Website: slack
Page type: stored-credit-cards
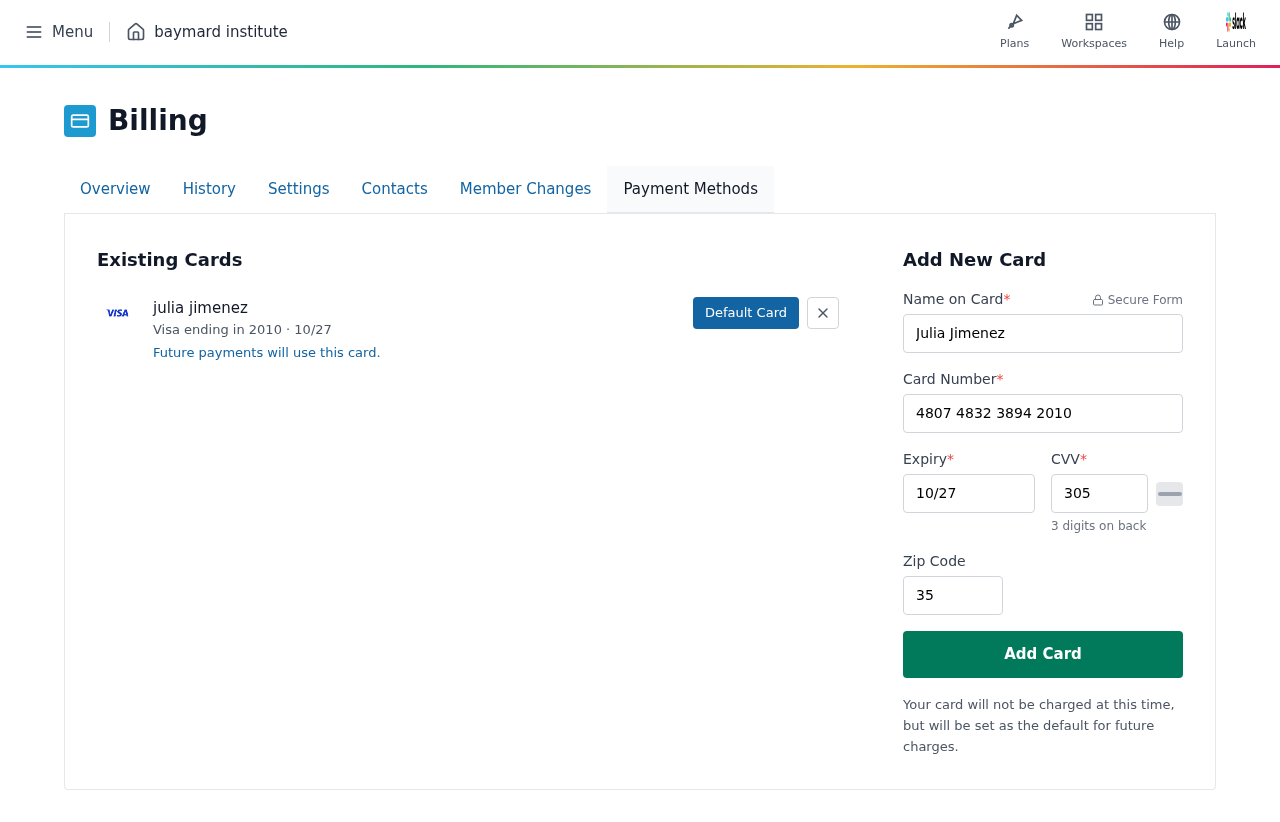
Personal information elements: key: PII_CARD_CVV
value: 305
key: PII_CARD_EXPIRY
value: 10/27
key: PII_CARD_EXPIRY_MONTH
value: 10
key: PII_CARD_EXPIRY_YEAR
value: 27
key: PII_CARD_LAST4
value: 2010
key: PII_CARD_NUMBER
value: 4807 4832 3894 2010
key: PII_CARD_TYPE
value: Visa
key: PII_FULLNAME
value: julia jimenez
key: PII_FULLNAME
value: Julia Jimenez
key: PII_POSTCODE
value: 35921